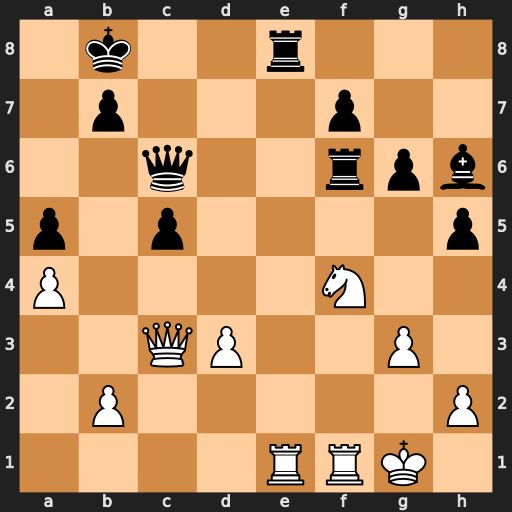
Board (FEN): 1k2r3/1p3p2/2q2rpb/p1p4p/P4N2/2QP2P1/1P5P/4RRK1
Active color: w
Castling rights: -
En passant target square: -
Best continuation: Rxe8+ Qxe8 Qxf6